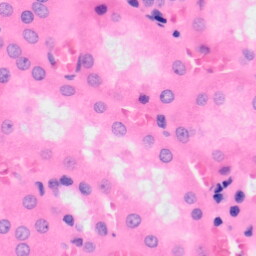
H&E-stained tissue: Kidney